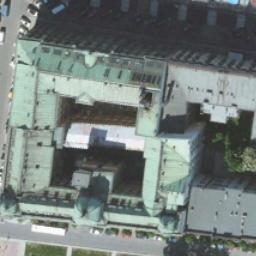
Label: church